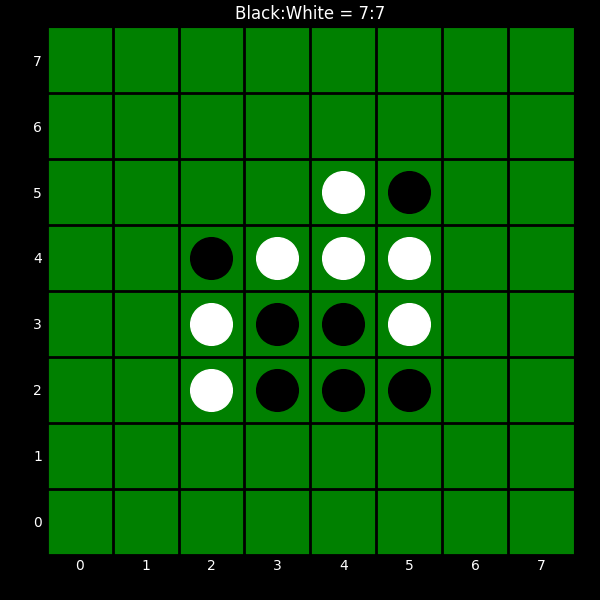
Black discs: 7
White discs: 7